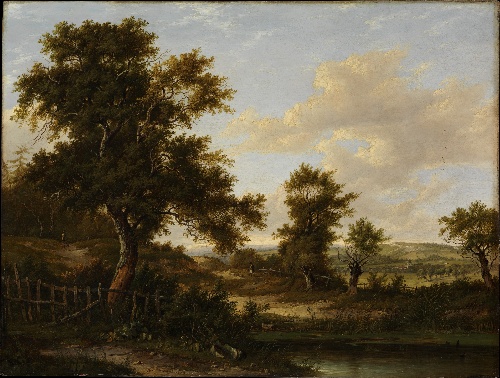
Title: Near Penshurst, Kent
Artist: Patrick Nasmyth
Artist bio: British, Edinburgh, Scotland 1787–1831 London
Date: 1828
Object type: Painting
Classification: Paintings
Medium: Oil on wood
Dimensions: 27 1/2 x 36 1/4 in. (69.9 x 92.1 cm)
Department: European Paintings
Credit line: Bequest of Maria DeWitt Jesup, from the collection of her husband, Morris K. Jesup, 1914
Accession year: 1915
Repository: Metropolitan Museum of Art, New York, NY
Tags: Landscapes